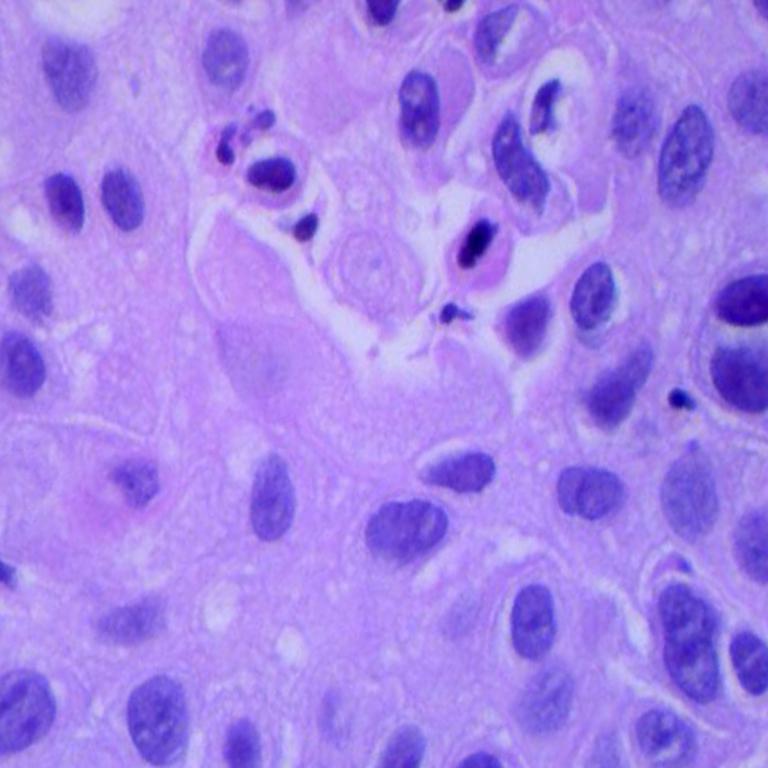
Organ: lung
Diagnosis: squamous carcinomas